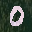
Label: 0